Question: I'm trying to pass a default theme to 'makeStyles' in material ui 4.
In my component i called my theme, imported of 'Styled' Components, and i called 'customMaterialStyles' and passed to 'makeStyles;'
'''
import { faTimes } from '@fortawesome/free-solid-svg-icons';
import { Modal } from '@material-ui/core';
import Step from '@material-ui/core/Step';
import StepLabel from '@material-ui/core/StepLabel';
import Stepper from '@material-ui/core/Stepper';
import { ButtonIcon } from 'commons/ButtonIcon';
import React, { useState } from 'react';
import { useTheme } from 'styled-components';
import { useStyles } from './materialStyles';
import {
StCloseButtonWrapper,
StContainer,
StContentStepper,
StWrapper,
} from './styled';
interface Props {
isVisible: boolean;
onCloseButtonClick: () => void;
}
const CreateEngineSchedule: React.FC<Props> = ({
isVisible,
onCloseButtonClick,
}) => {
const theme = useTheme();
const customMaterialStyles = useStyles(theme.colors);
const [activeStep, setActiveStep] = useState(0);
const steps = ['Nova agenda', 'Escolha a agenda', 'Confirmar'];
const handleNext = () => {
setActiveStep((prevActiveStep) => prevActiveStep + 1);
};
const handleBack = () => {
setActiveStep((prevActiveStep) => prevActiveStep - 1);
};
console.log('steps', steps);
return (
<Modal open={isVisible} className={customMaterialStyles.modal}>
<StContainer>
<StWrapper>
<StCloseButtonWrapper>
<ButtonIcon
icon={faTimes}
onHoverColor='darkBlue'
color='darkGrey'
tooltip
tooltipTitle='FECHAR'
backgroundColor='transparent'
onHoverBackgroundColor='transparent'
onButtonClick={onCloseButtonClick}
/>
</StCloseButtonWrapper>
<StContentStepper>
<Stepper
activeStep={activeStep}
className={customMaterialStyles.stepperRoot}
>
{steps.map((label) => (
<Step key={label}>
<StepLabel>{label}</StepLabel>
</Step>
))}
</Stepper>
<div>
<button disabled={activeStep === 0} onClick={handleBack}>
Back
</button>
<button onClick={handleNext}>
{activeStep === steps.length - 1 ? 'Finish' : 'Next'}
</button>
</div>
</StContentStepper>
</StWrapper>
</StContainer>
</Modal>
);
};
export default CreateEngineSchedule;
'''
Where i'm trying to use the theme of styled components:
'''
import { makeStyles } from '@material-ui/core/styles';
import { DefaultTheme } from 'styled-components';
// import { useTheme } from 'styled-components';
export const useStyles = makeStyles(() => {
// const systemTheme = useTheme();
return {
modal: {
display: 'flex',
alignItems: 'center',
justifyContent: 'center',
},
stepperRoot: {
// '& .MuiStep-root:not(.MuiStep-completed)': {
// },
'& .MuiStepConnector-lineHorizontal': {
display: 'none',
},
'& .MuiStepIcon-root': {
fontSize: '3rem',
fill: 'transparent',
border: '1px solid',
borderRadius: '100%',
},
'& .MuiStepIcon-text': {
fill: (props: keyof DefaultTheme['colors']) => props.blue500,
fontSize: '13px',
},
},
};
});
'''
The Error:

I only want use the styled component theme inside the materialUi 4.
you can see the prop here:
<URL>
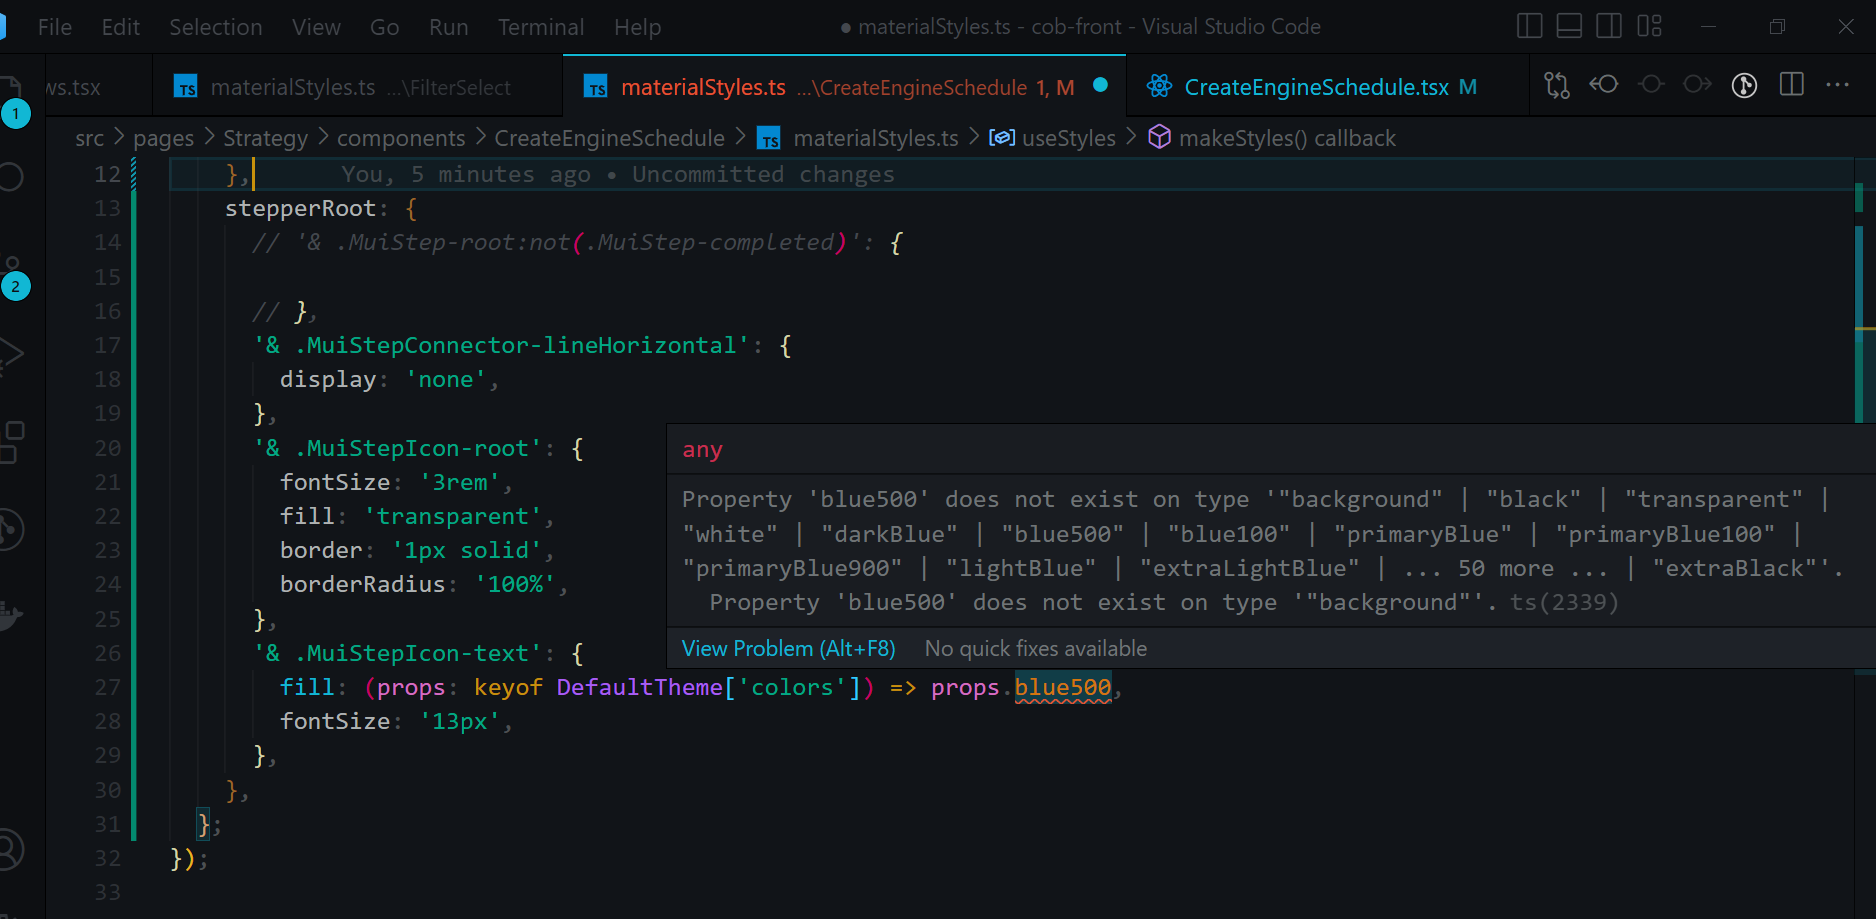
Answer: I solved this problem typing like this:
'''
fill: (props: DefaultTheme['colors']) => props.blue500,
'''